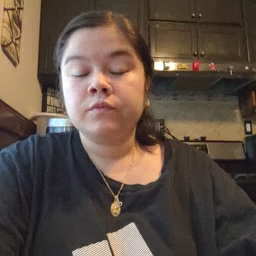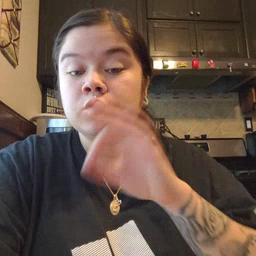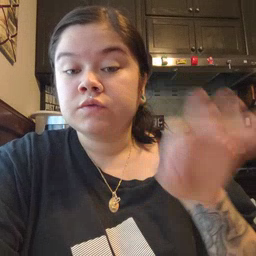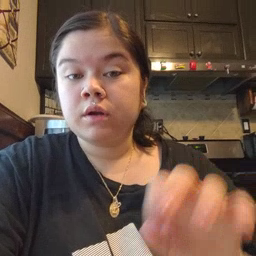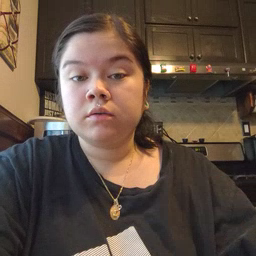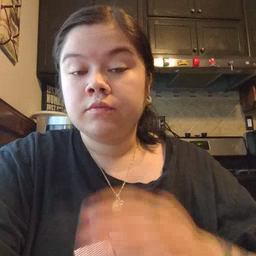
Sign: frenchfries